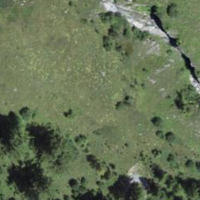
EUNIS habitat code: 23
Species observed at this site:
Astrantia major